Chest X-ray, PA view. Patient: 64 years old, sex M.
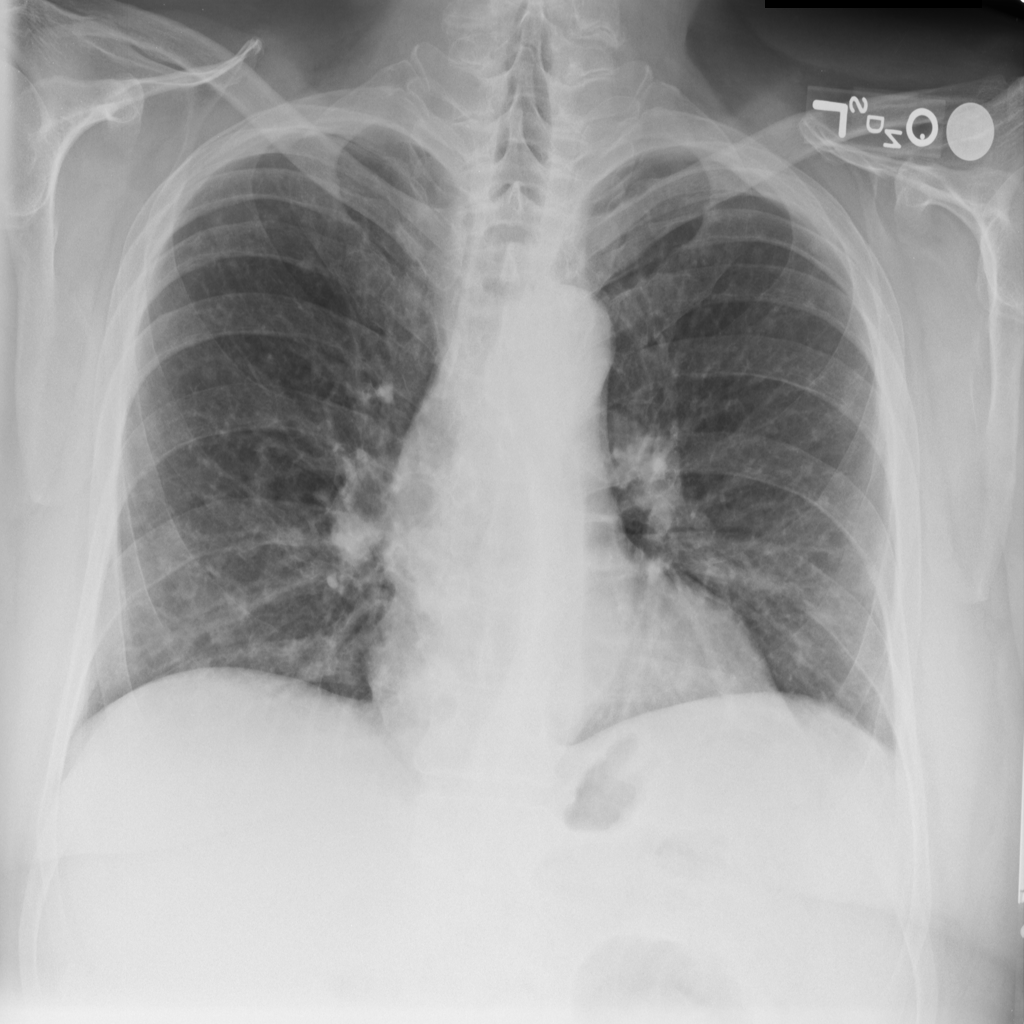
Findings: Nodule